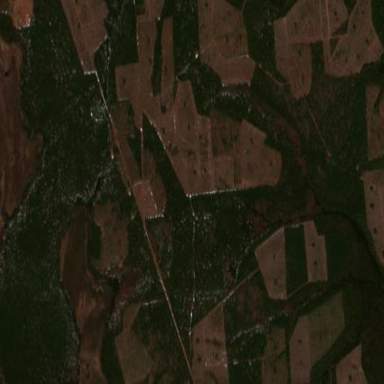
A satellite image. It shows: Logging area.